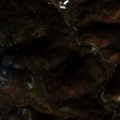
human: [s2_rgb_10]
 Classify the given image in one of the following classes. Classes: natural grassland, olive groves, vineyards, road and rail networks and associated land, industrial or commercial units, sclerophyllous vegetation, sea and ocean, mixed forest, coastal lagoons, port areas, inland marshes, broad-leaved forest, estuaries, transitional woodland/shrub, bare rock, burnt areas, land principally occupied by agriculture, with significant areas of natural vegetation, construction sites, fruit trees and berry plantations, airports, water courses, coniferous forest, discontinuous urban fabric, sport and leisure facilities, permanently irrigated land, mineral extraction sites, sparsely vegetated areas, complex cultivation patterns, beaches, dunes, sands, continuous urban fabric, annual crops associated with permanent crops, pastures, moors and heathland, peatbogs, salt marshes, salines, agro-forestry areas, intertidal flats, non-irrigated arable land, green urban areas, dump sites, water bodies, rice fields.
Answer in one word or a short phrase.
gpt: land principally occupied by agriculture, with significant areas of natural vegetation, broad-leaved forest